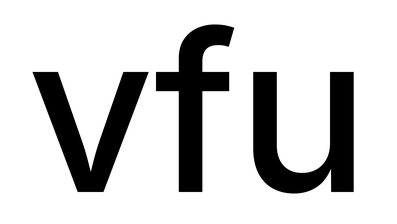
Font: Inter_Medium